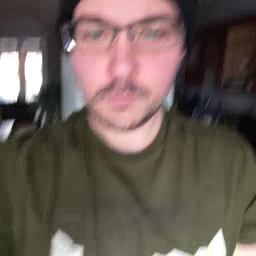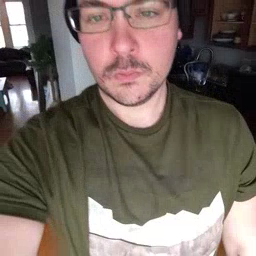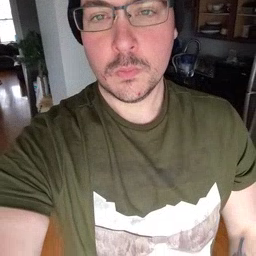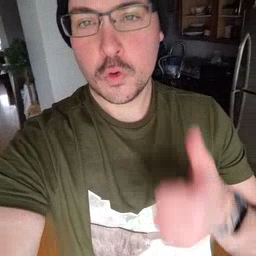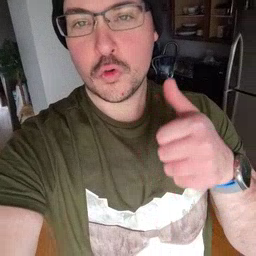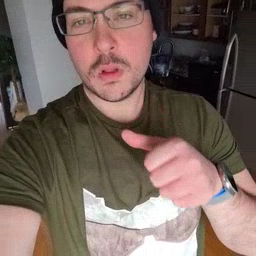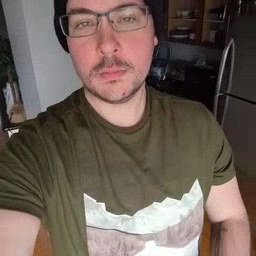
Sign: girl